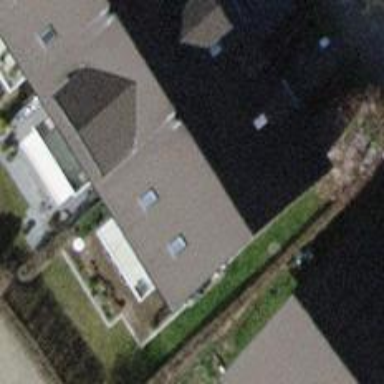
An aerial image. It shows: Terrace building.